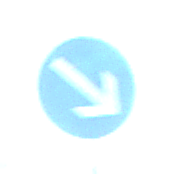
Verkehrszeichen: VorgeschriebeneVorbeifahrtRechts
Umgebung: Outdoor, Nature
Tageszeit: MorningAfternoon
Wetter: Clear
Licht: Natural
Jahreszeit: NotSpecified
Kontrast: HighContrast